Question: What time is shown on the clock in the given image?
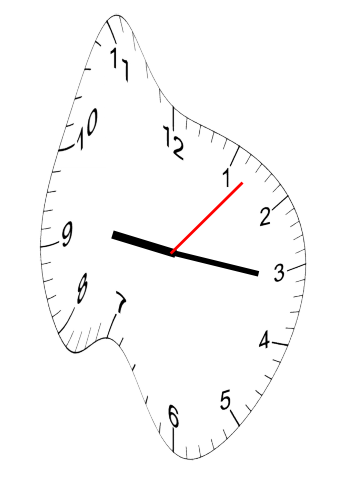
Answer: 09:16:07